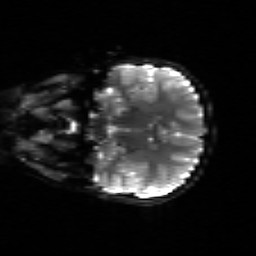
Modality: sbref
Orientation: coronal
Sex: female
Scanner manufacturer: siemens
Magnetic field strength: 3 T
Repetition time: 5 s
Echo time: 0.071 s